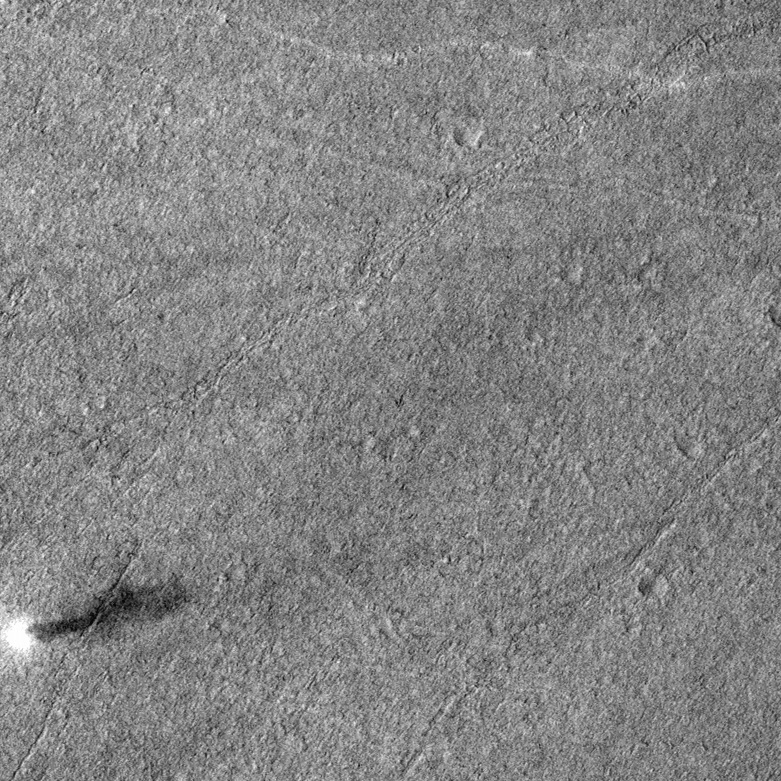
Label: dustdevil